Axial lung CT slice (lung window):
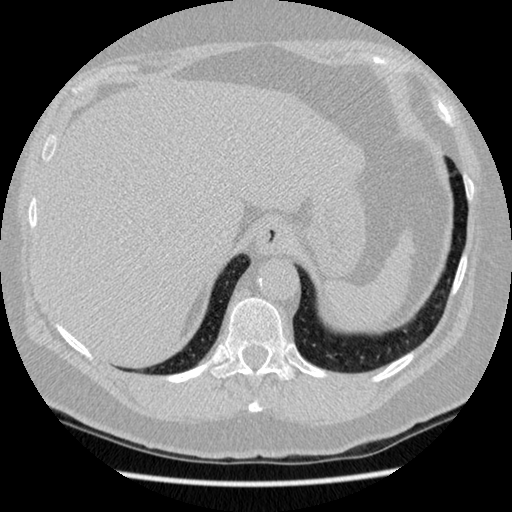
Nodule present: no